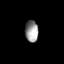
Tissue: lung
Cell type: Others
Senescence score: 0.2221
Nuclear area (px): 277
Mean DAPI intensity: 149.231